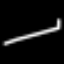
Label: line